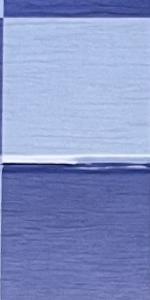
Label: Empty